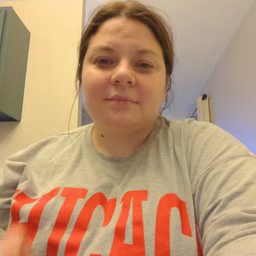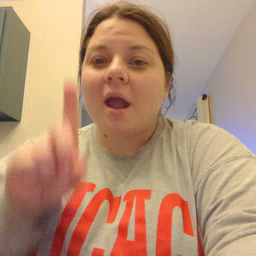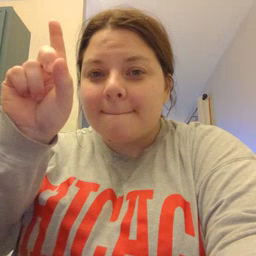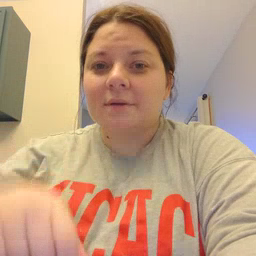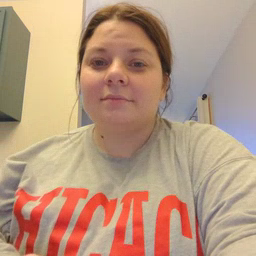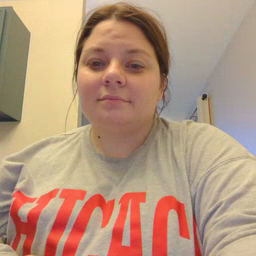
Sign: up